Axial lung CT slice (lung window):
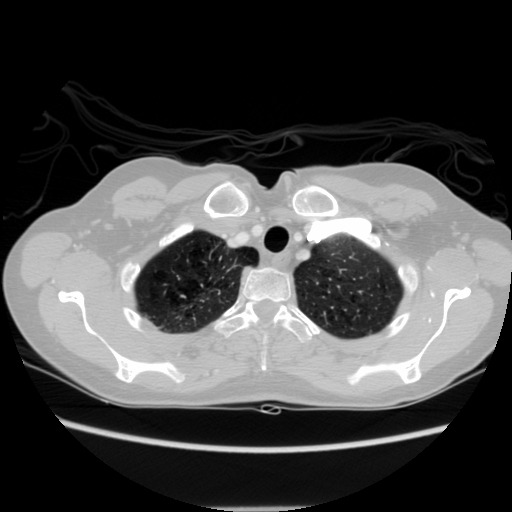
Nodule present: no